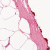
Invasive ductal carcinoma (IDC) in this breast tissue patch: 0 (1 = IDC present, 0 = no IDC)